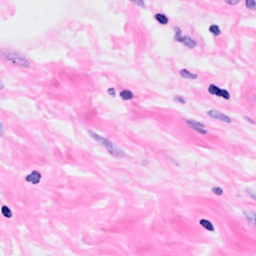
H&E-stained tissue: Breast